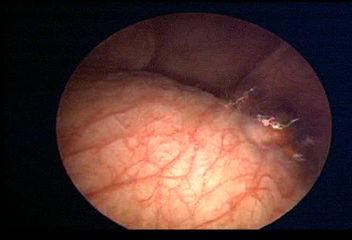
Modality: WLC
Class: Normal mucosa
Bladder cancer association: No